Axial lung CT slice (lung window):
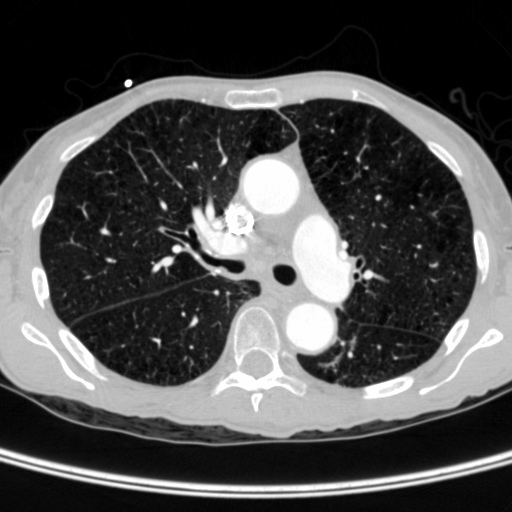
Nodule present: no